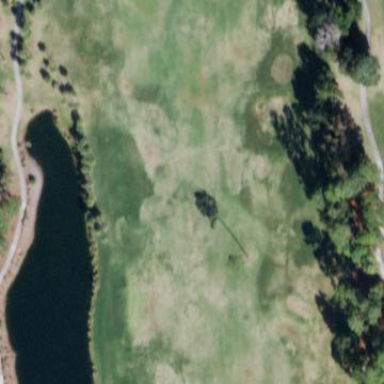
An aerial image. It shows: Driving range for golf practice.